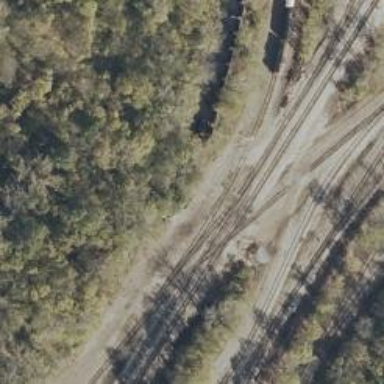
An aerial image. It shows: Rail spur service.